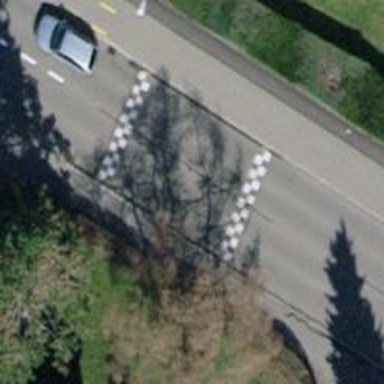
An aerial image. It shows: Traffic hump for calming the traffic.